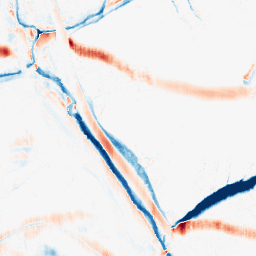
Category: morphological
Decomposition family: morphological_ellipse
Decomposition parameters: operation: average
width: 20
height: 5
Upsampling method: bspline
Upsampling parameters: scale: 4
Upsampling scale: 4